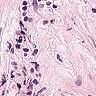
Metastatic tissue present: no